Question: I am trying to plot a figure with five sets of data with subplot is having individual legend but the problem is axis is getting mismatched when i trying to put the legend of plots having varies length of text.
'''
x = [1:10];
y = 2*x;
z = x+1.25*y;
z1 = z+x;
subplot(4,1,1);
plot(x);
legend('x Variable','Location','NorthEastOutside');
subplot(4,1,2);
plot(y);
legend('y var','Location','NorthEastOutside');
subplot(4,1,3);
plot(z);
legend('z','Location','NorthEastOutside');
subplot(4,1,4);
plot(z1);
legend('z1 point','Location','NorthEastOutside');
'''

All legends when location is 'NorthEastOutside' [when outside the plot] getting allocated right alignment of the legend. I want the data with equal axes length or left justified legend.
Is it possible to get the data with Left Justified without comprising on the axes length...?
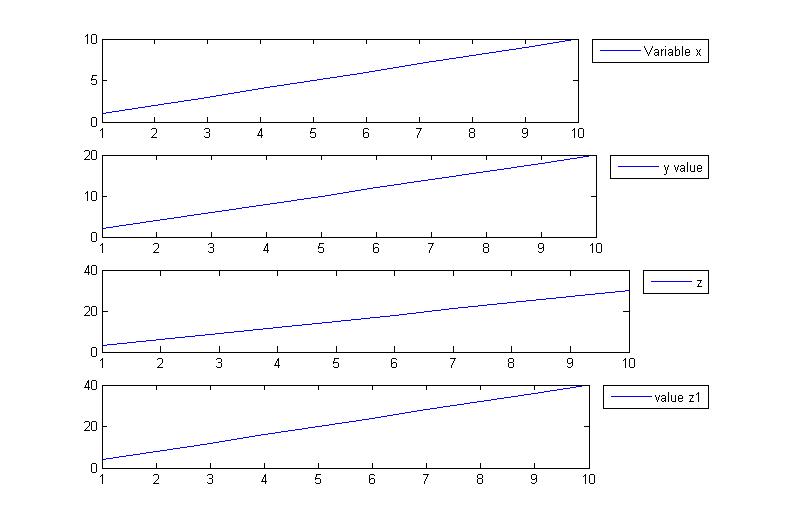
Answer: This is one solution to make to width of all subplots the same
'''
x = [1:10];
y = 2*x;
z = x+1.25*y;
z1 = z+x;
h(1)=subplot(4,1,1);
plot(x);
legend('x Variable','Location','NorthEastOutside');
h(2)=subplot(4,1,2);
plot(y);
legend('y var','Location','NorthEastOutside');
h(3)=subplot(4,1,3);
plot(z);
legend('z','Location','NorthEastOutside');
h(4)=subplot(4,1,4);
plot(z1);
legend('z1 point','Location','NorthEastOutside');
m=zeros(length(h),4);
for k=1:length(h)
m(k,:) = get(h(k),'Position');
end
m(:,3) = max(m(:,3));
for k=1:length(h)
set(h(k),'Position',m(k,:));
end
'''